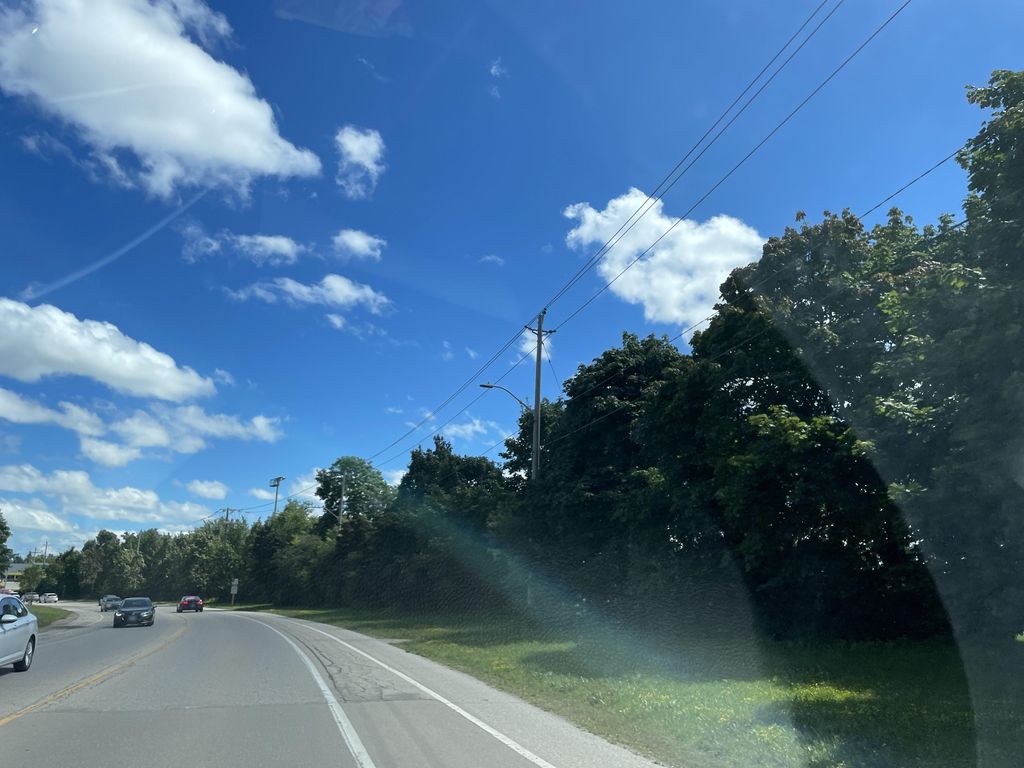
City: kitchener-waterloo